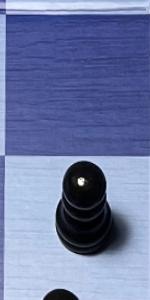
Label: Pawn_Black